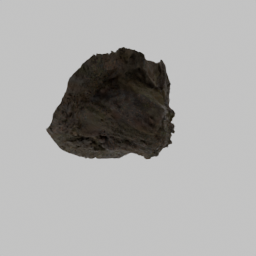
Label: nature